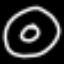
Label: donut